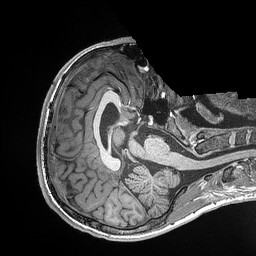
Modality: T1w
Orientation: axial
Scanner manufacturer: siemens
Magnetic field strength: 3 T
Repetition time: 2.3 s
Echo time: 0.00298 s